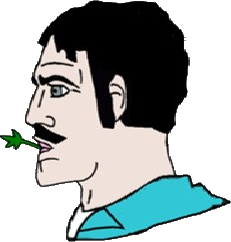
Label: 4_Yes_Chad